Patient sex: M
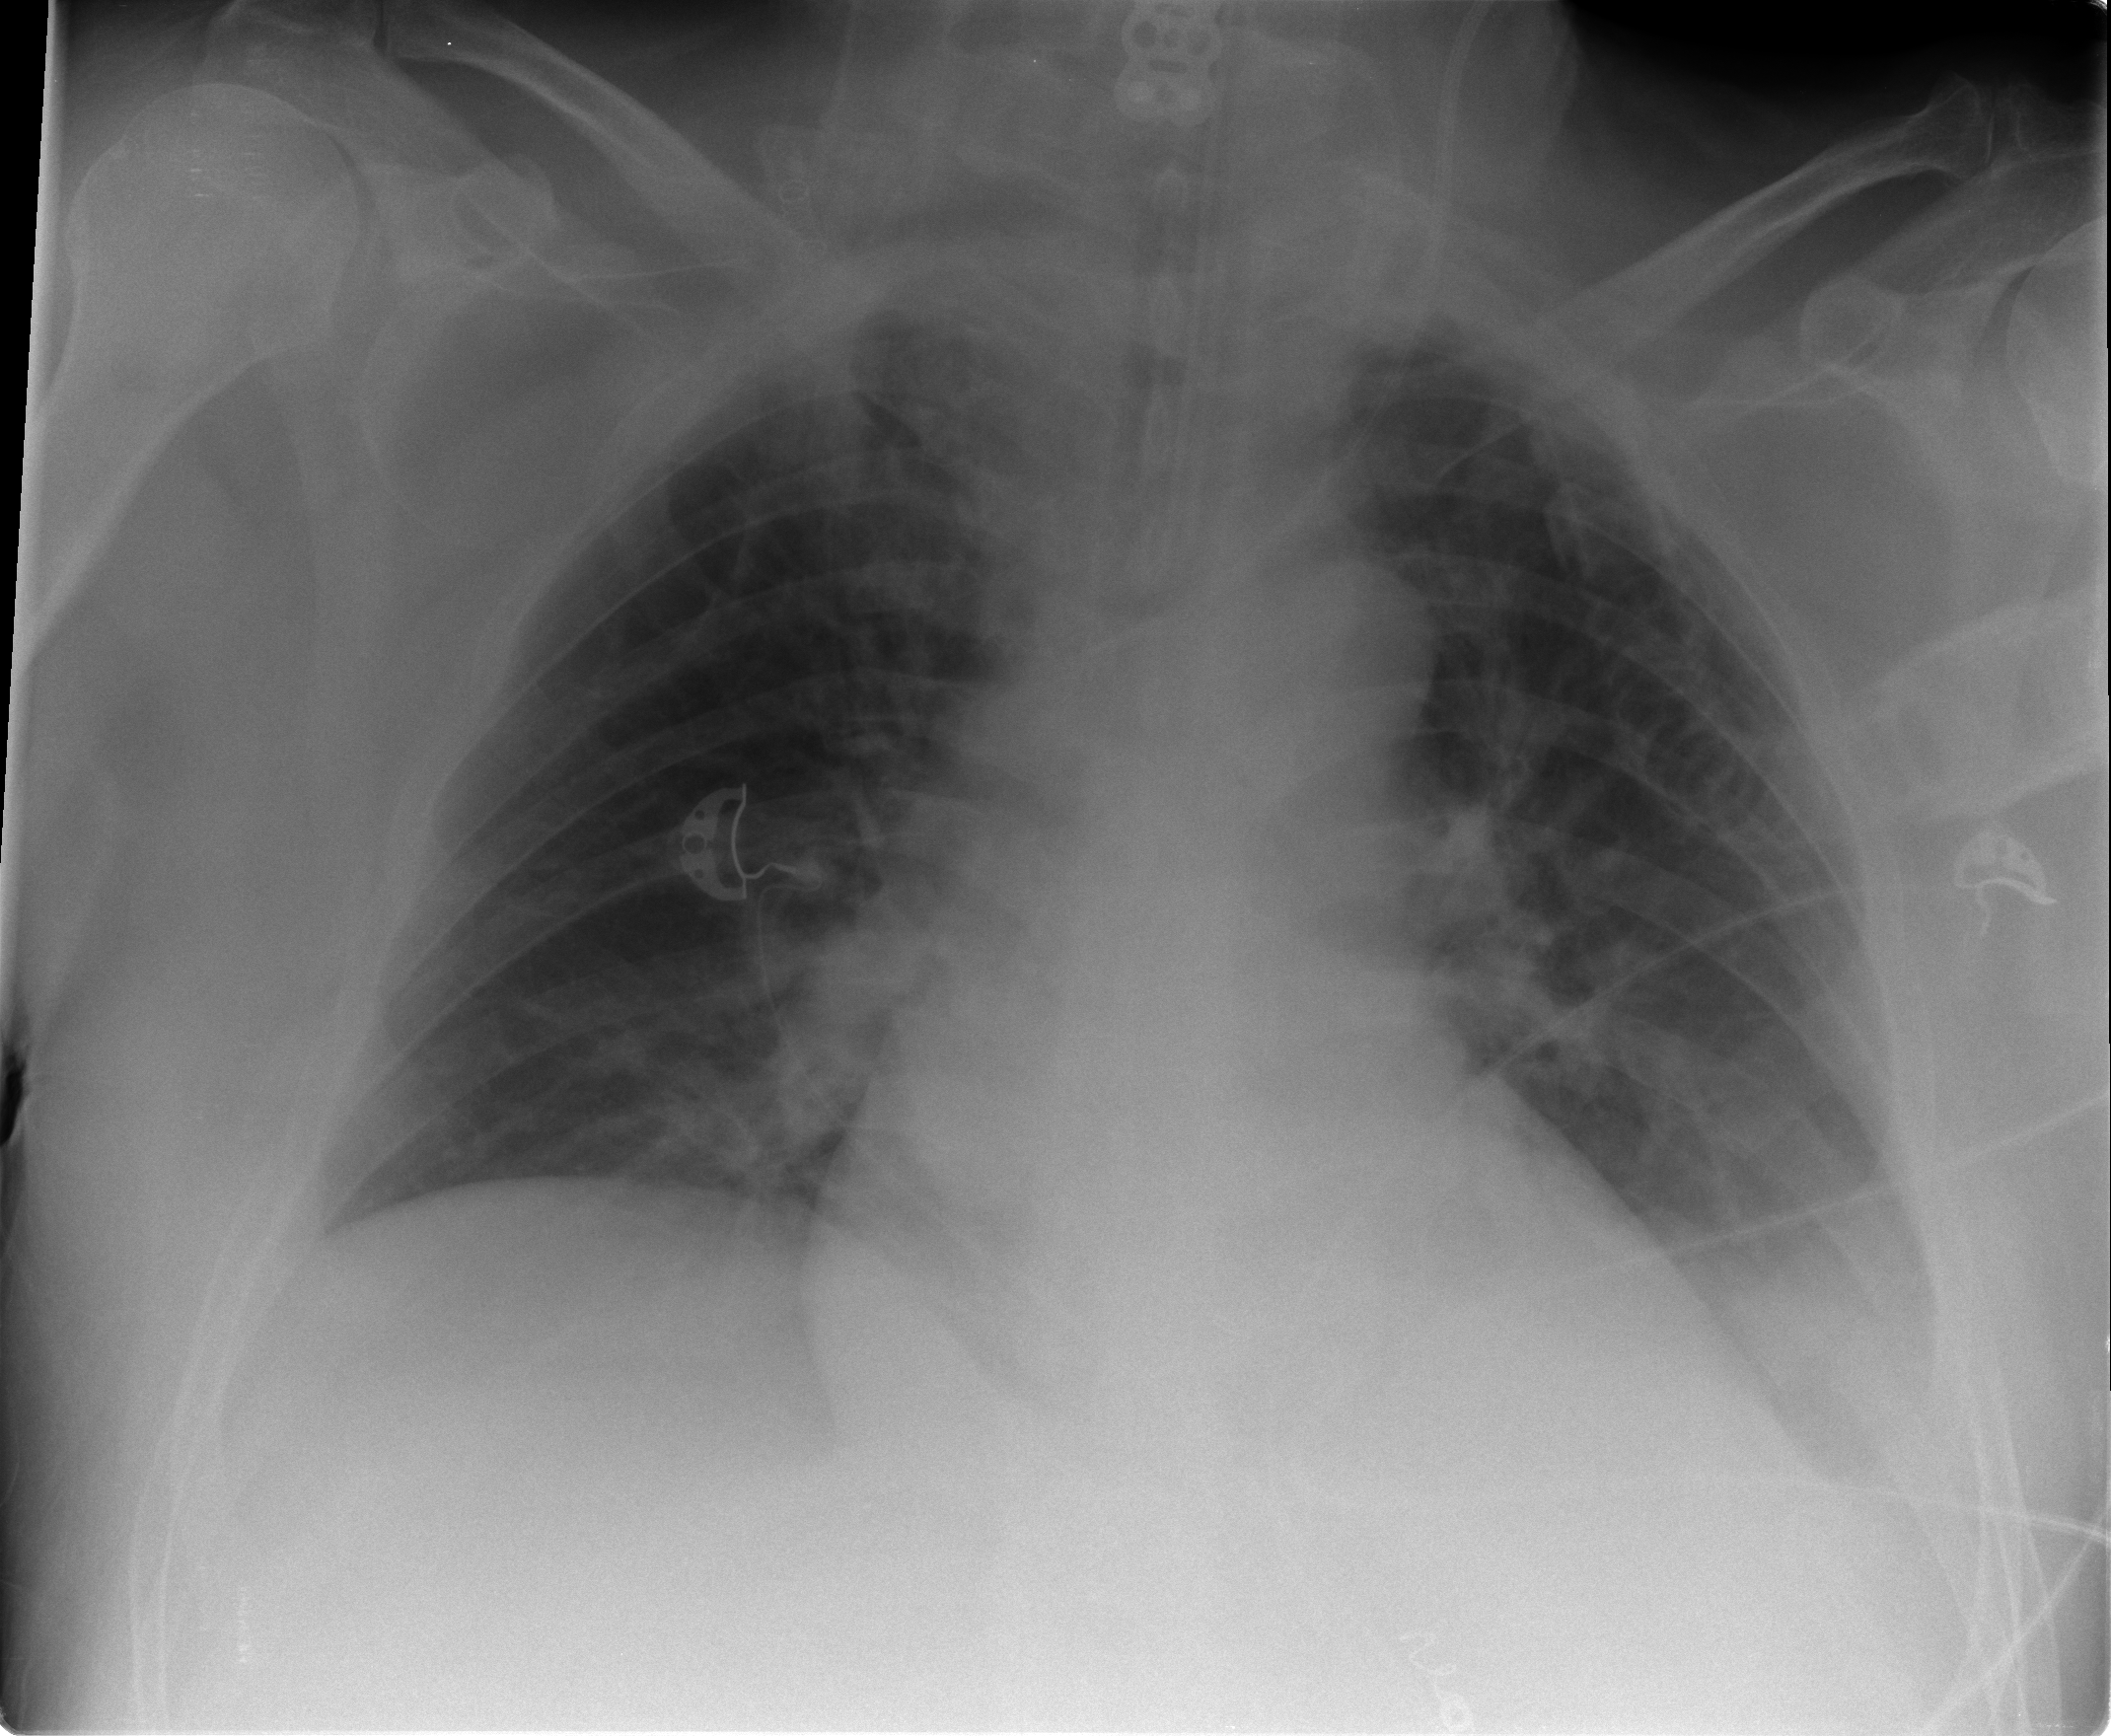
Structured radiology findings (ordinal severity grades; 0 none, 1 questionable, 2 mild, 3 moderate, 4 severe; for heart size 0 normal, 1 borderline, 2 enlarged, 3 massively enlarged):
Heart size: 1
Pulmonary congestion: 0
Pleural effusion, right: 1
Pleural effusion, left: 2
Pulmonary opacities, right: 0
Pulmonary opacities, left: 0
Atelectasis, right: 2
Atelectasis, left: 2